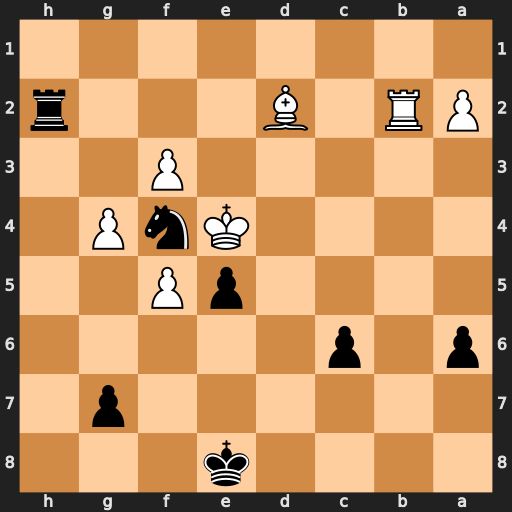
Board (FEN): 4k3/6p1/p1p5/4pP2/4KnP1/5P2/PR1B3r/8
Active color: b
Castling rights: -
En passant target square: -
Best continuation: Re2+ Be3 Rxb2